Question: Can we add a gradient color to 'border-bottom' property of a html block elements?
Border should be something similar to this -

Can anybody tell me it is possible in CSS3?
I tried it like this, but couldn't get it to work.
'''
.border-gradient {
border-bottom: 8px solid;
-moz-border-image: -moz-linear-gradient(left, rgba(92,7,52,1) 0%, rgba(134,29,84,1) 12%, rgba(255,93,177,1) 47%, rgba(83,0,30,1) 100%);
-webkit-border-image: -webkit-gradient(left top, right top, color-stop(0%, rgba(92,7,52,1)), color-stop(12%, rgba(134,29,84,1)), color-stop(47%, rgba(255,93,177,1)), color-stop(100%, rgba(83,0,30,1)));
-webkit-border-image: -webkit-linear-gradient(left, rgba(92,7,52,1) 0%, rgba(134,29,84,1) 12%, rgba(255,93,177,1) 47%, rgba(83,0,30,1) 100%);
-o-border-image: -o-linear-gradient(left, rgba(92,7,52,1) 0%, rgba(134,29,84,1) 12%, rgba(255,93,177,1) 47%, rgba(83,0,30,1) 100%); border-image: linear-gradient(to right, rgba(92,7,52,1) 0%, rgba(134,29,84,1) 12%, rgba(255,93,177,1) 47%, rgba(83,0,30,1) 100%);
}
'''
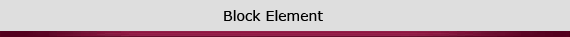
Answer: Since answer already given, see this as infos.
You may use 'background-image' instead 'border-image' to draw your gradient at bottom.
Gradient can be an image for older browser and a gradient for younger browsers.
The use of a background + a padding will do as if a border stands there. <URL>
'''
div {
text-align:center;
padding-bottom:5px;
background: /* gradient can be an image */
linear-gradient(
to left,
rgba(92,7,52,1) 0%,
rgba(134,29,84,1) 12%,
rgba(255,93,177,1) 47%,
rgba(83,0,30,1) 100%
)
left
bottom
#777
no-repeat;
background-size:100% 5px ;/* if linear-gradient, we need to resize it */
}
'''
, that there is no need of a pseudo element, you can as well draw every borders this way and even <URL>.